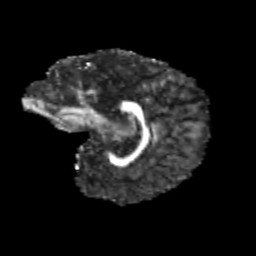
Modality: FA
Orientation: sagittal
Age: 11
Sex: female
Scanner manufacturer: siemens
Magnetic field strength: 3 T
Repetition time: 3.8 s
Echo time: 0.07 s